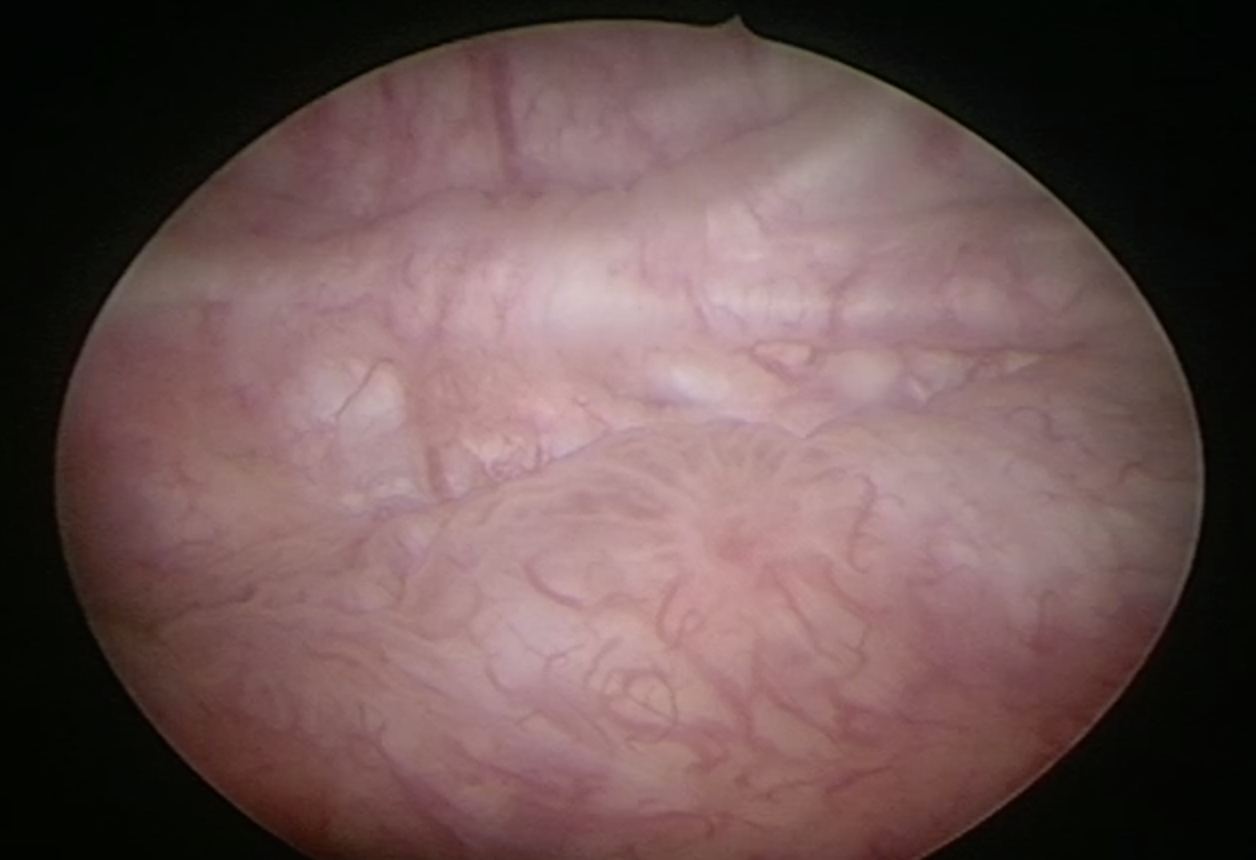
Modality: WLC
Class: Non-malignant
Subclass: InflammationNOS
Lesion: L2
Morphology: Non-papillary
Bladder cancer association: No